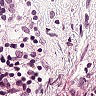
Metastatic tissue present: no